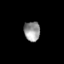
Tissue: skin
Cell type: Epithelial cells
Senescence score: 0.2645
Nuclear area (px): 314
Mean DAPI intensity: 148.452